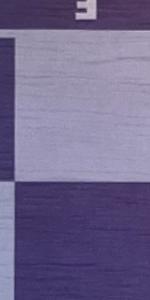
Label: Empty